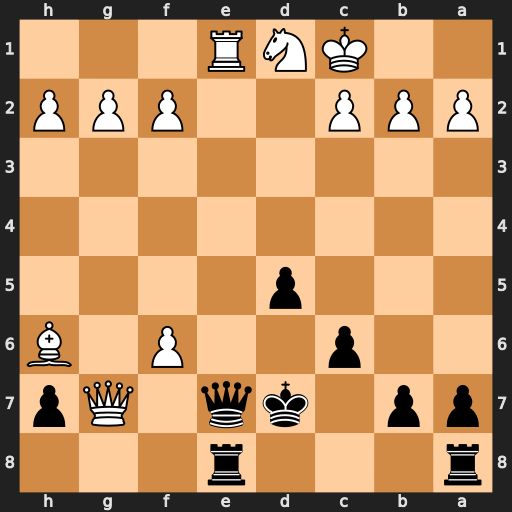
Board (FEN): r3r3/pp1kq1Qp/2p2P1B/3p4/8/8/PPP2PPP/2KNR3
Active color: b
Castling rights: -
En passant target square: -
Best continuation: Qxg7 Bxg7 Rxe1